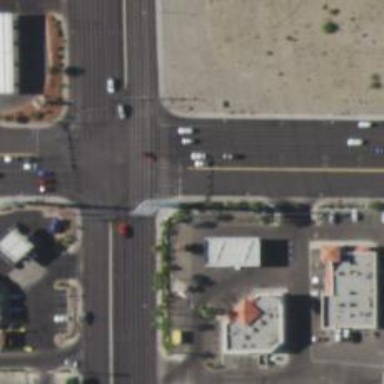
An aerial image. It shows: Solid stop line on the road marking.